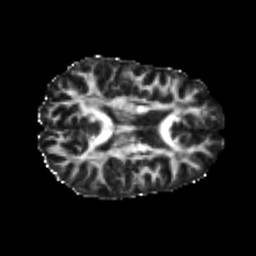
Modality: FA
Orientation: axial
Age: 21
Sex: female
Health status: healthy
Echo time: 0.074 s